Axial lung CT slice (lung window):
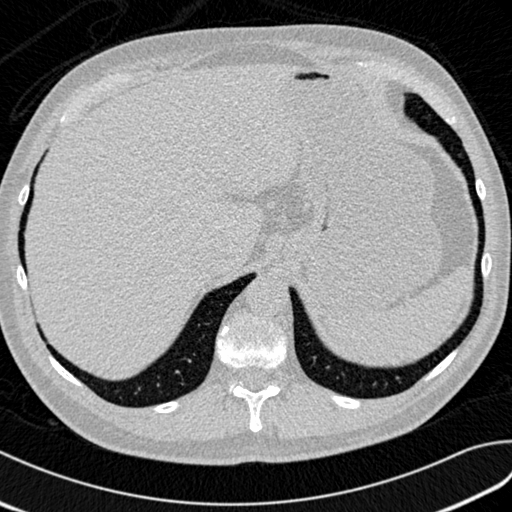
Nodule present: no